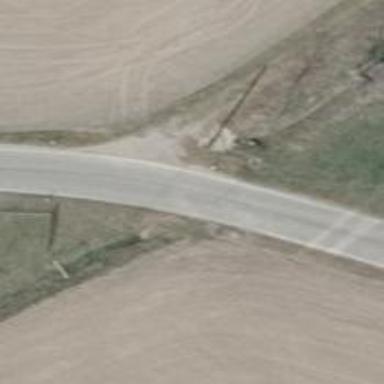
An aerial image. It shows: Asphalt road classified as tertiary.